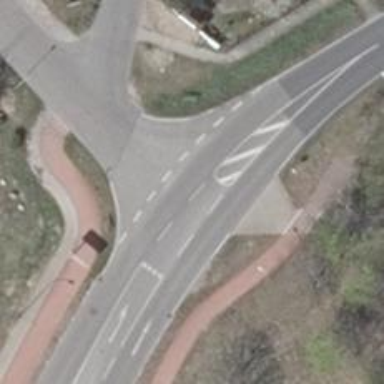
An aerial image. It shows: Secondary road with asphalt surface.